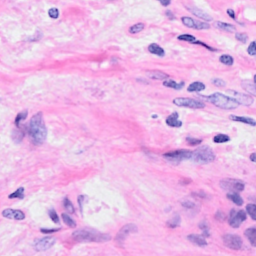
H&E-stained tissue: Breast